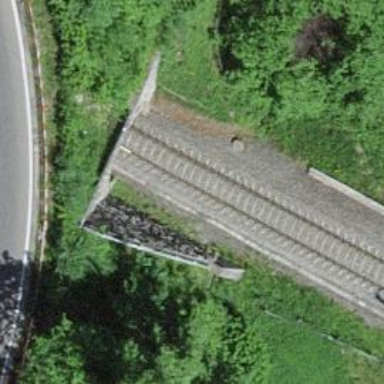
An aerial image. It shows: Single-track railway with electrified contact lines.